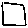
Label: square